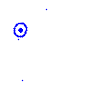
Particle: pion